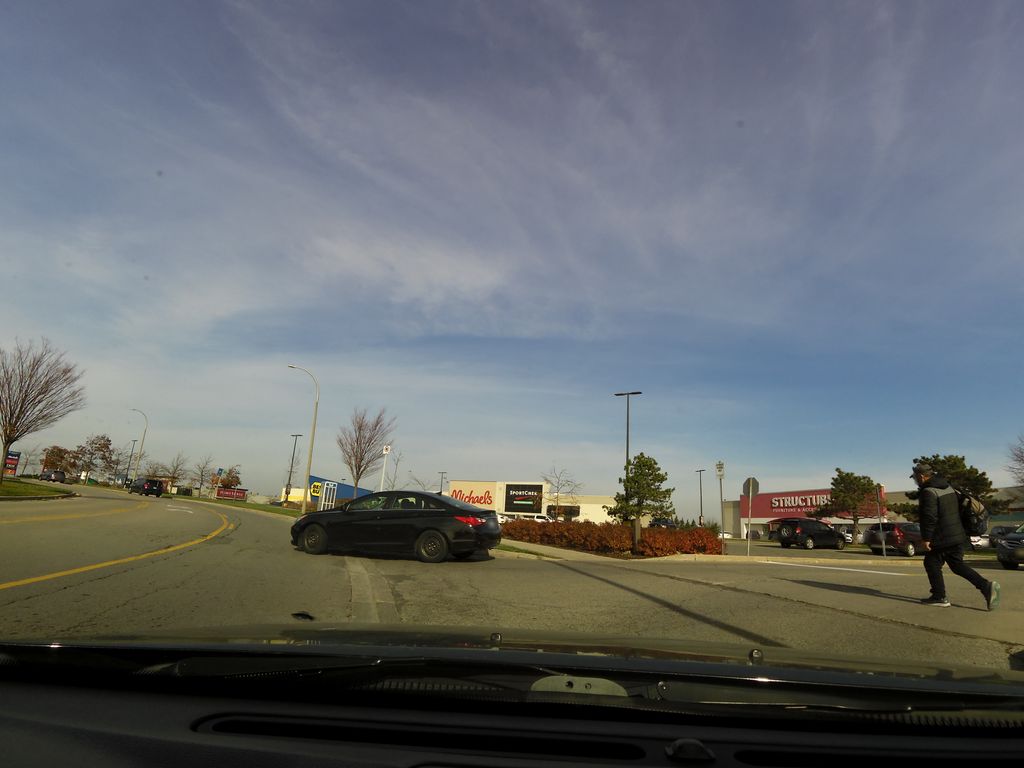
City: hamilton